Interaction volume radius: 5 \u00c5
Interaction volume height: 15 \u00c5
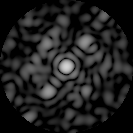
Disorder parameter: 0.6119